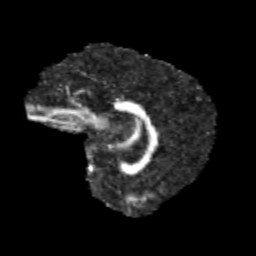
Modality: FA
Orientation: sagittal
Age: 14
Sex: female
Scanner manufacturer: siemens
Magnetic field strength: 3 T
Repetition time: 3.8 s
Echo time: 0.07 s